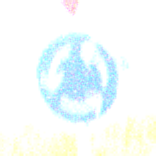
Verkehrszeichen: Kreisverkehr
Zusatzzeichen oben: VorfahrtGewaehren
Umgebung: Outdoor, Suburban
Tageszeit: Night
Wetter: PartlyCloudy
Licht: Artificial
Jahreszeit: NotSpecified
Kontrast: HighContrast